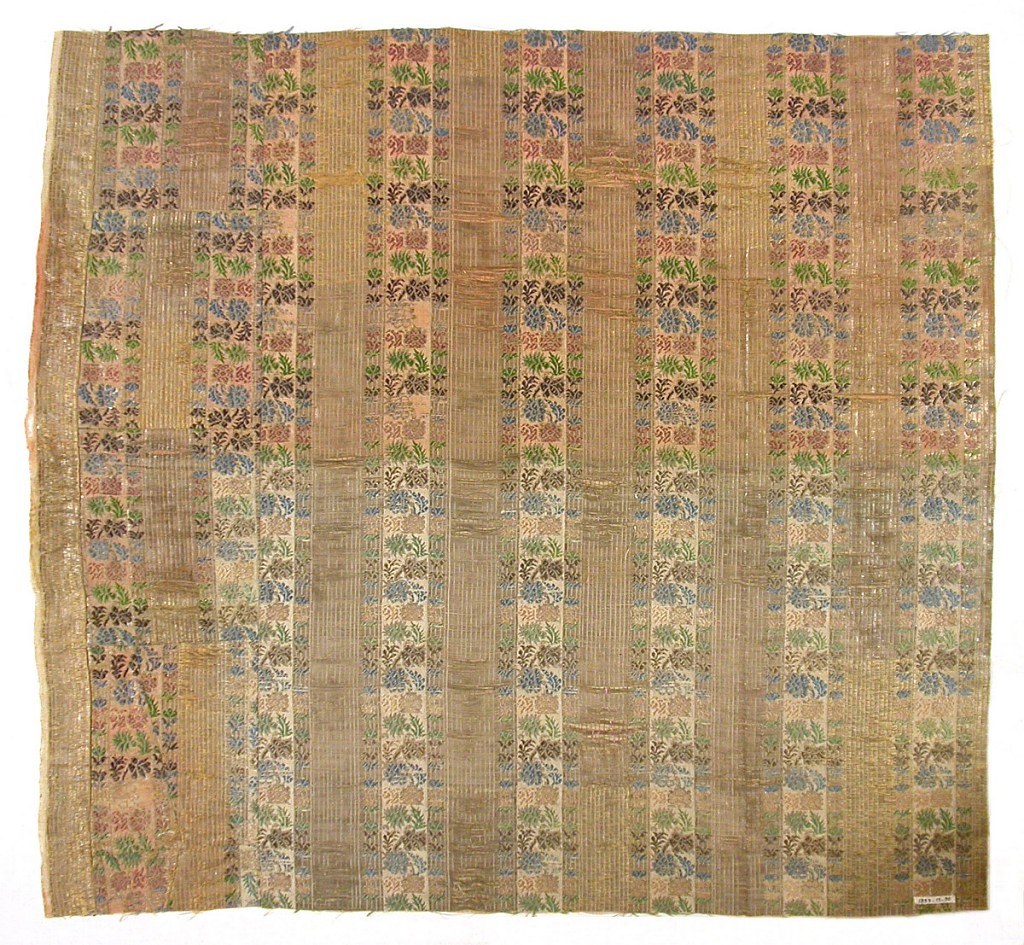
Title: Textile
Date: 19th century
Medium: silk, metallic thread Technique: woven
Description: Textile with vertical stripes in filled with floral sprigs in dark purple, blue, green, and red. Each stripe bordered by a narrower stripe with smaller flower motifs.